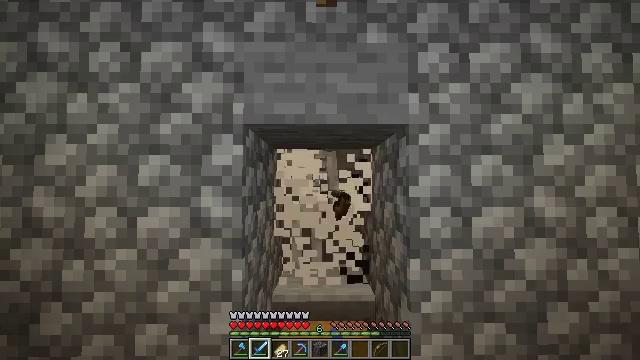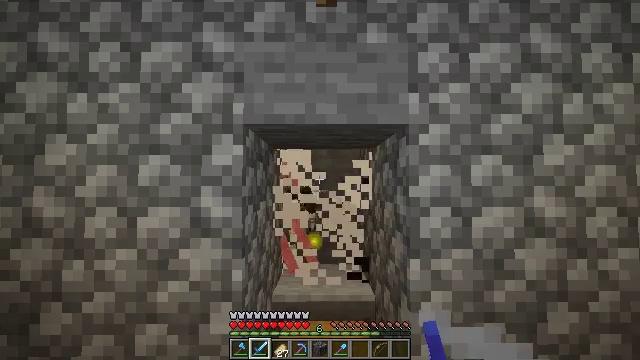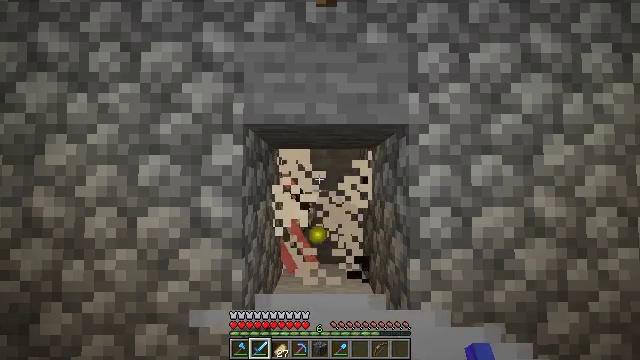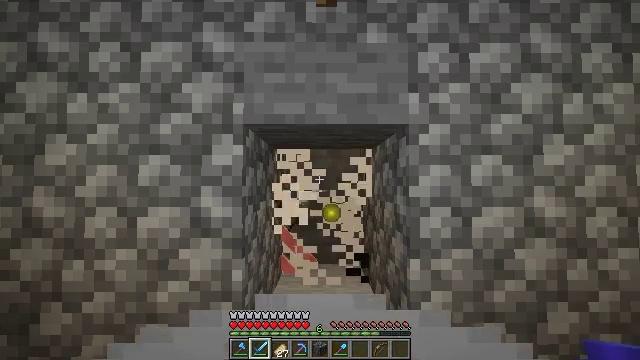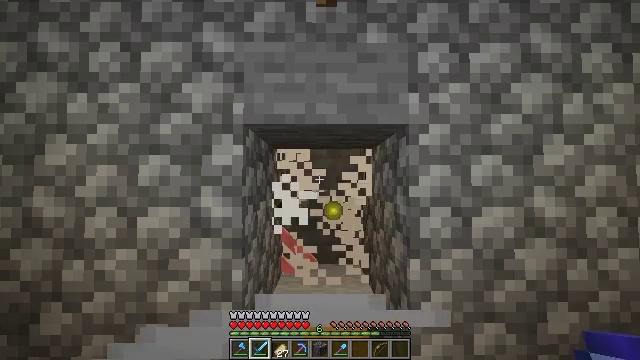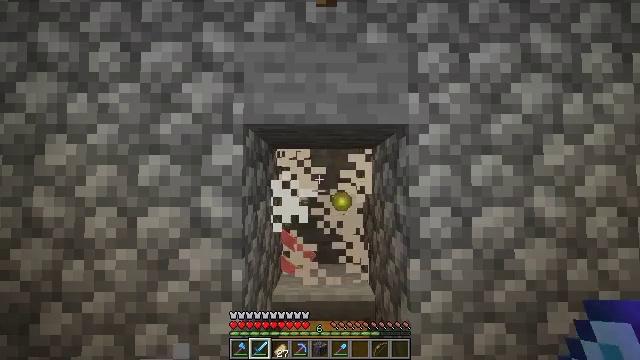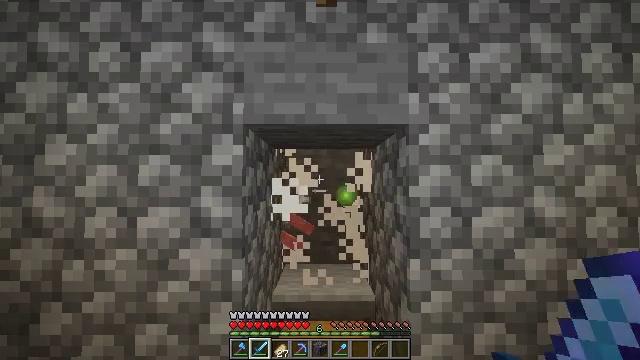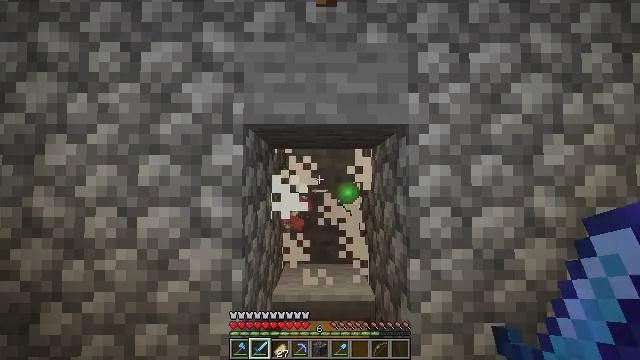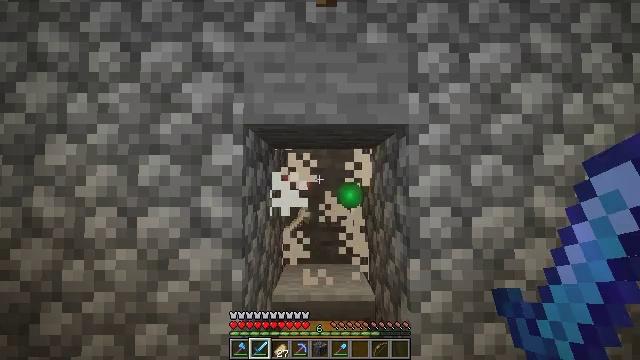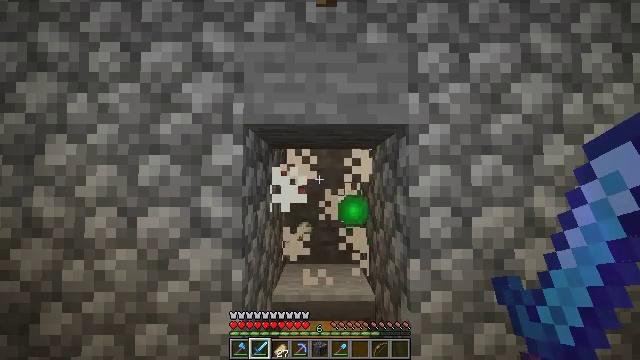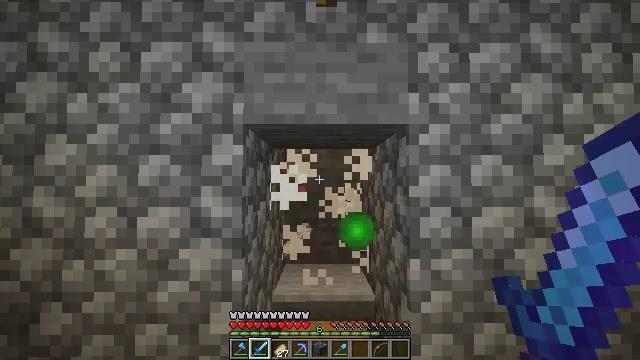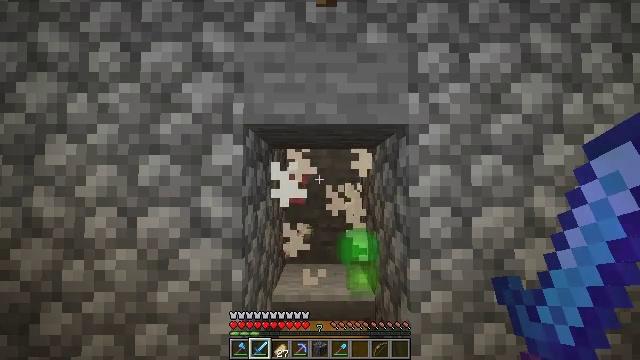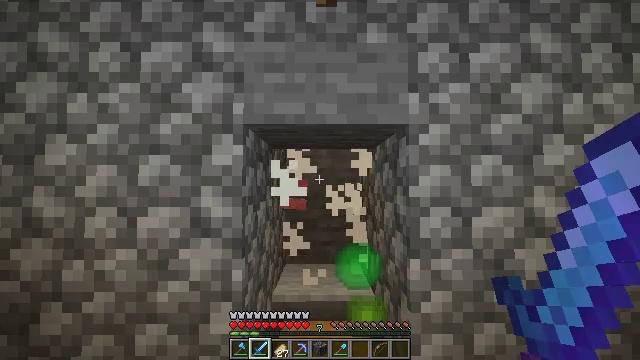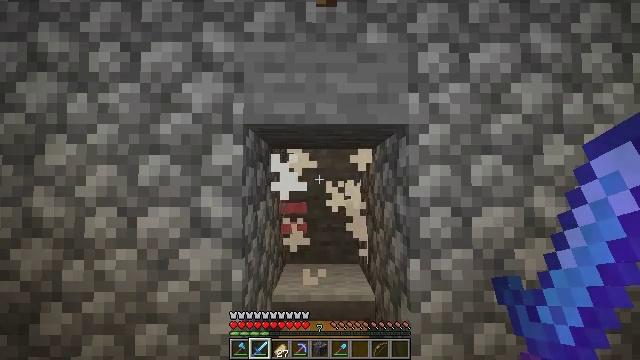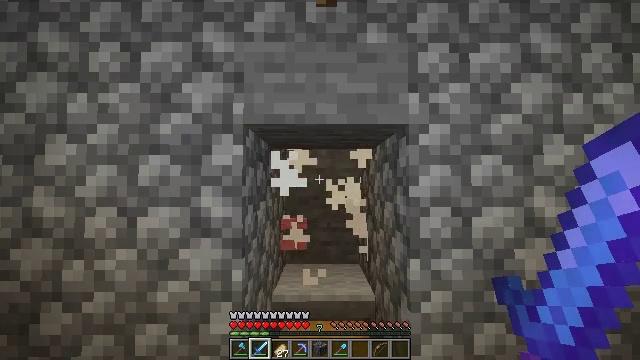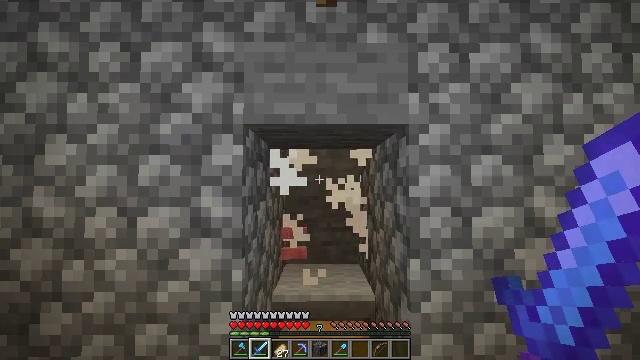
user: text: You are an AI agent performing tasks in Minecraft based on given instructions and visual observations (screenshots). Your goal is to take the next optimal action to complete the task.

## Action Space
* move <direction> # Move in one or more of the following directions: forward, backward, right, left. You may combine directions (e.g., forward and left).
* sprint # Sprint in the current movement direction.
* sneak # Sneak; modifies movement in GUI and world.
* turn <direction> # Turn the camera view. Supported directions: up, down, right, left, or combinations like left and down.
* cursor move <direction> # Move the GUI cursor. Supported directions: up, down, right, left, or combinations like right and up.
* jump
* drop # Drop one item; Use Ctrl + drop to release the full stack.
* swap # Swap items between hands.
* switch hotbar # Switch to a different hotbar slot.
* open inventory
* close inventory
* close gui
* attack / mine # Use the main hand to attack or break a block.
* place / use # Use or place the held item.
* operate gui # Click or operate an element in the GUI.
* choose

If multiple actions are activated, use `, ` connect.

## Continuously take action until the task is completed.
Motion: motion action
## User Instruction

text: Open the crafting table and craft an iron trapdoor with ingots.
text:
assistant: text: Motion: no_op
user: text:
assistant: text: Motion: no_op
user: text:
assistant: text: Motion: no_op
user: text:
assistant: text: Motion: no_op
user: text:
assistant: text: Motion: no_op
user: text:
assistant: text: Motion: no_op
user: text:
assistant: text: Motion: no_op
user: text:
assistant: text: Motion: no_op
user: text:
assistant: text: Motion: no_op
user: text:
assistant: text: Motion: no_op
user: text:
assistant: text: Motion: no_op
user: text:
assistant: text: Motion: no_op
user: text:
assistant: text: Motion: no_op
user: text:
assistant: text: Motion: no_op
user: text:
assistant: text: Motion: no_op
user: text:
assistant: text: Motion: no_op
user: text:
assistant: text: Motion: no_op
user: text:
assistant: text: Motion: no_op
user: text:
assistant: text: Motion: no_op
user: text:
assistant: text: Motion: no_op
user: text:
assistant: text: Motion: no_op
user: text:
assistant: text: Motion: no_op
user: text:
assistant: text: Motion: no_op
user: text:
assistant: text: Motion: no_op
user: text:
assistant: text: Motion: no_op
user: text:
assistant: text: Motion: no_op
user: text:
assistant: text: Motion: no_op
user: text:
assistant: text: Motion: no_op
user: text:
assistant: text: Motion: no_op
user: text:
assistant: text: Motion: no_op